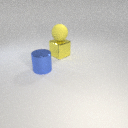
large blue metal cylinder to the left of large yellow metal cube